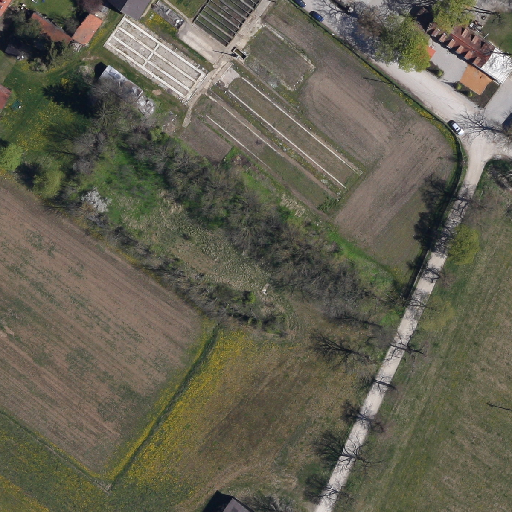
Referring expression: vehicle